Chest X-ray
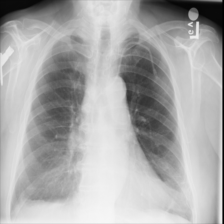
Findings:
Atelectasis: negative
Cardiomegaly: negative
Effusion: negative
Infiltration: negative
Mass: negative
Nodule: negative
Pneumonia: negative
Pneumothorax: negative
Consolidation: negative
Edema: negative
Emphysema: negative
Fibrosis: negative
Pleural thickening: negative
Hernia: negative